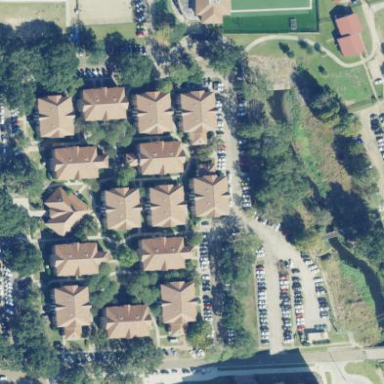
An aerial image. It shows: Residential area with apartments.